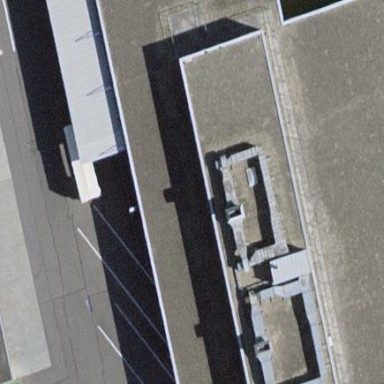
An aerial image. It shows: Industrial building.